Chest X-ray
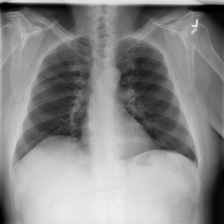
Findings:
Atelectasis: negative
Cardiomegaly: negative
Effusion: negative
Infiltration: negative
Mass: negative
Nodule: negative
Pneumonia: negative
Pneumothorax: negative
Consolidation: negative
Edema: negative
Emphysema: negative
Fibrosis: negative
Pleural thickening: negative
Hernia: negative